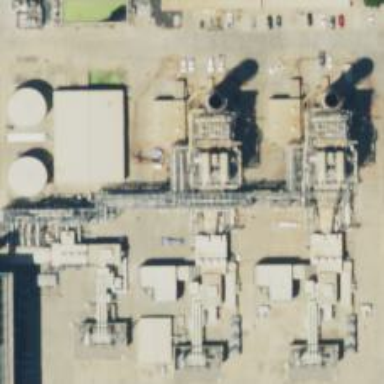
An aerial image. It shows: Gas turbine generator is in use.